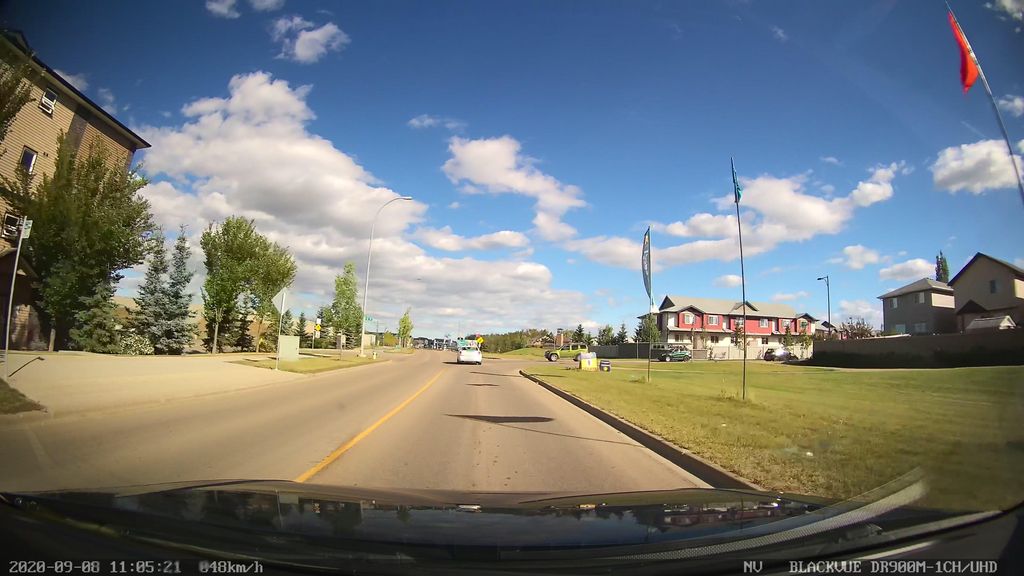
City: edmonton